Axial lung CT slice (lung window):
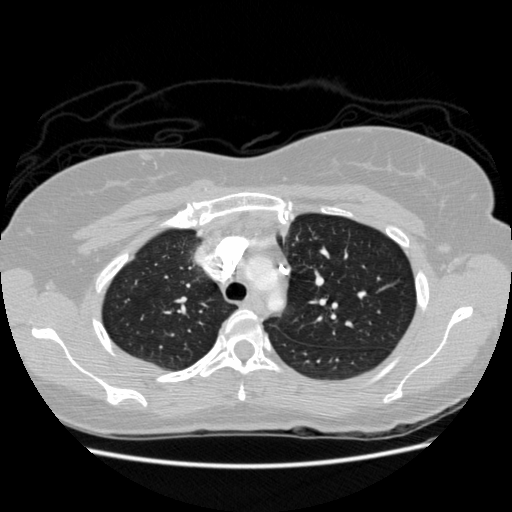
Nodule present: no